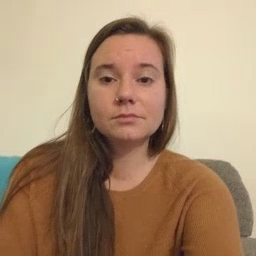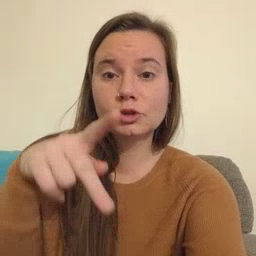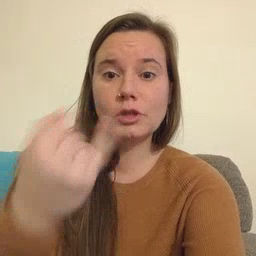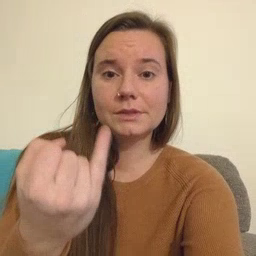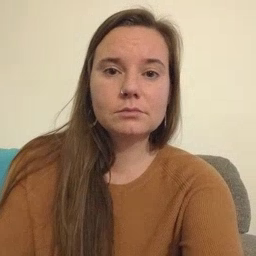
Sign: pajamas